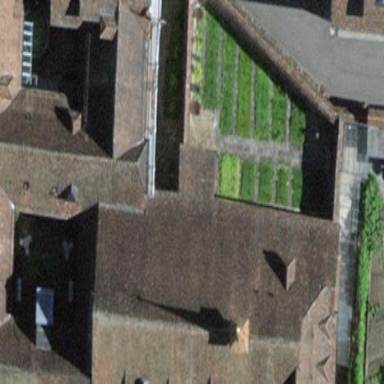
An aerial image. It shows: Monastery building.